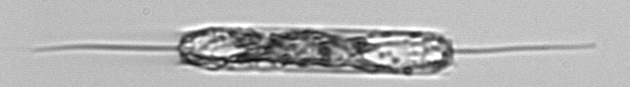
Label: Ditylum_brightwellii